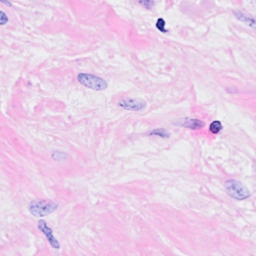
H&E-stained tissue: Breast